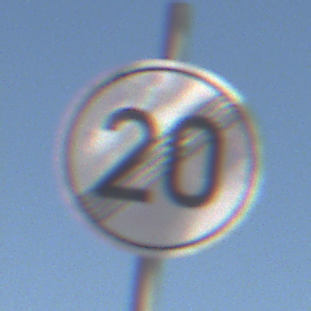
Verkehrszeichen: EndeGeschwindigkeit20
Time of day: Midday
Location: Outdoor (Nature)
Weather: Clear
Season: NotSpecified
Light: Natural